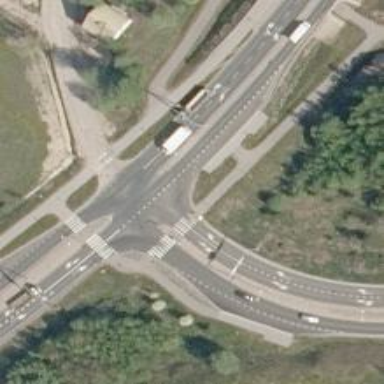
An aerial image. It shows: Secondary link road with asphalt surface.